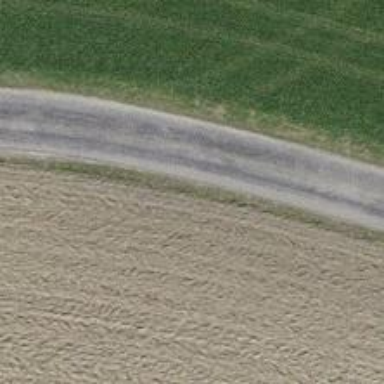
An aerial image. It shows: Unclassified road.